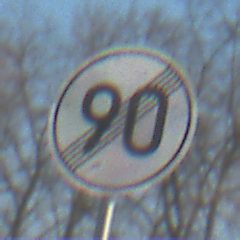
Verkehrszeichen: EndeGeschwindigkeit90
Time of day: MorningAfternoon
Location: Outdoor (Suburban)
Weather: PartlyCloudy
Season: NotSpecified
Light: Natural